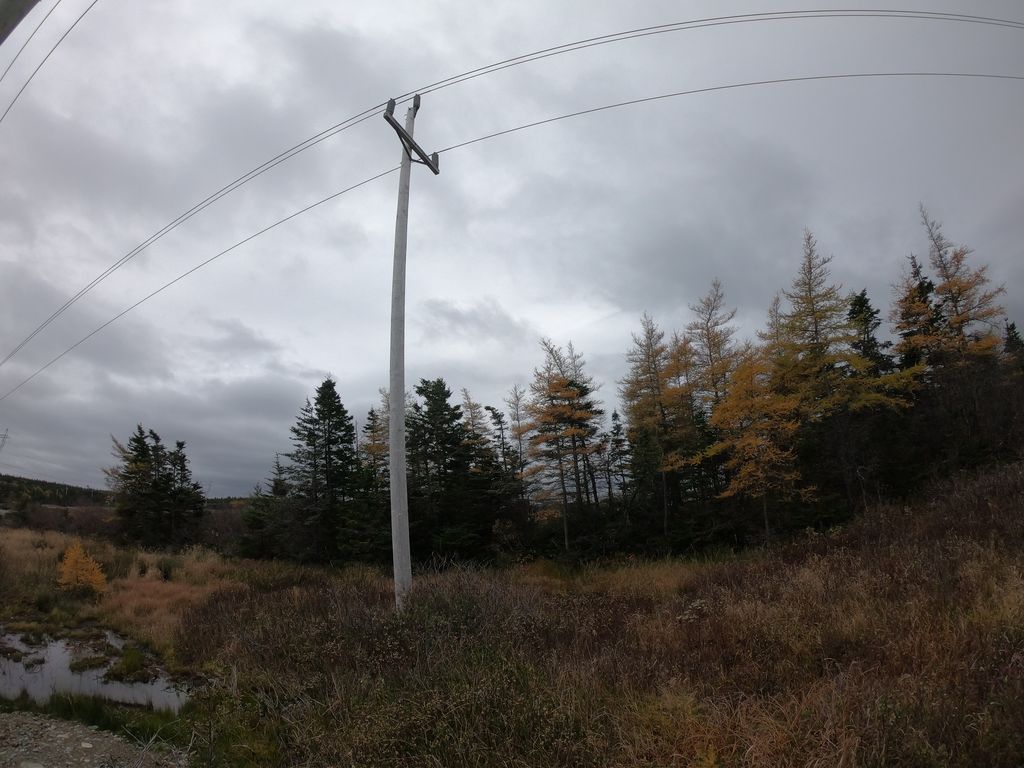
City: st_johns